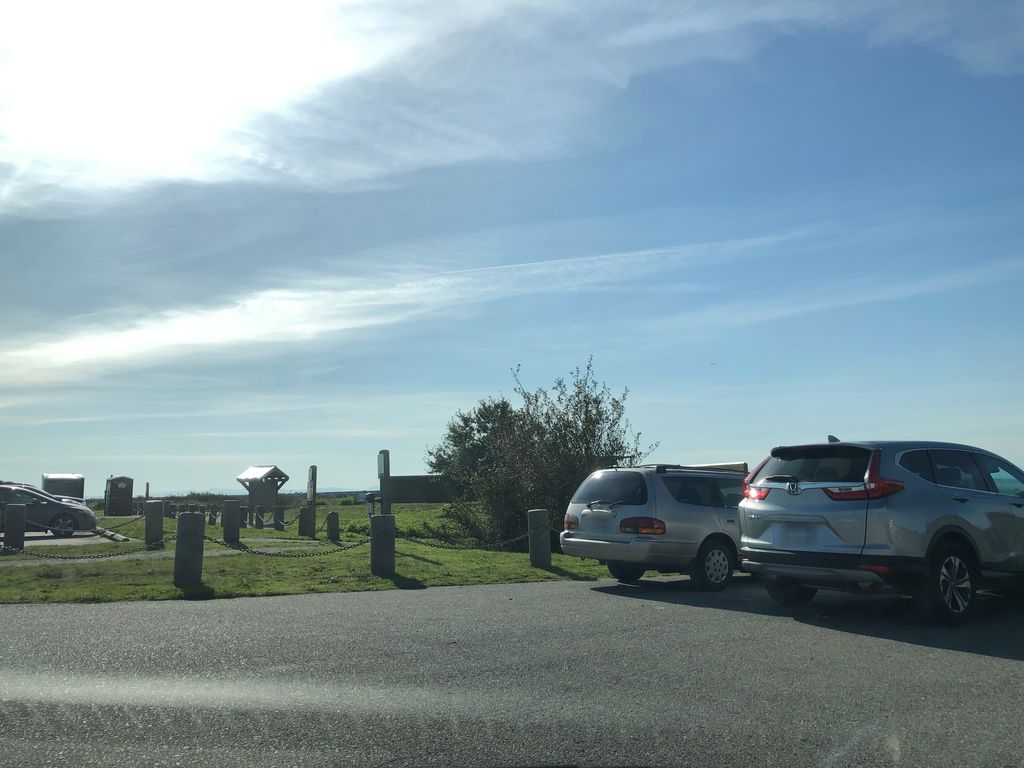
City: vancouver